Field crop: maize
Growth stage: 2
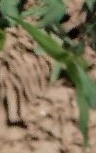
Species: maize